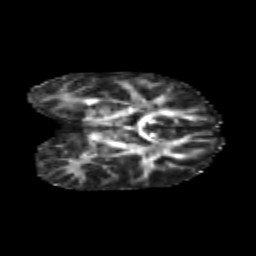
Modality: FA
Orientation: coronal
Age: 6
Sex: male
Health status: healthy